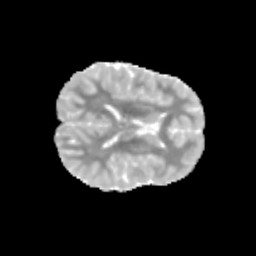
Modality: MD
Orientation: axial
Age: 9
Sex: female
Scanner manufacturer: siemens
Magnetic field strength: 3 T
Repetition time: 3.8 s
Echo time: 0.07 s